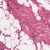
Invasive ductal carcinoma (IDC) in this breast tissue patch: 0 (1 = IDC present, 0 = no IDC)